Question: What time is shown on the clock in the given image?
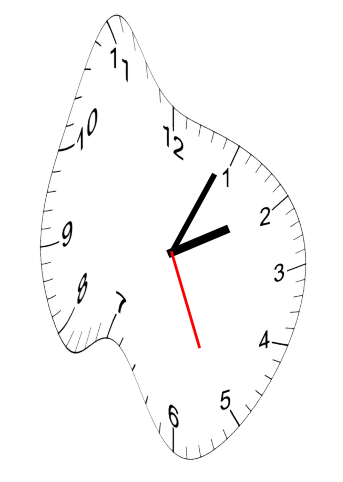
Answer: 02:04:26